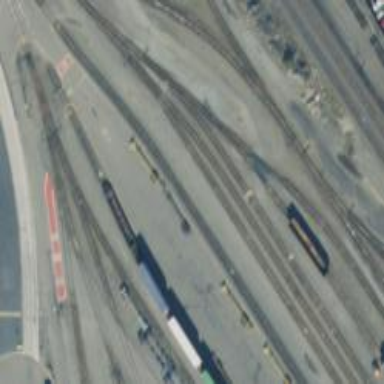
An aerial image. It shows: Railway yard used for servicing trains.